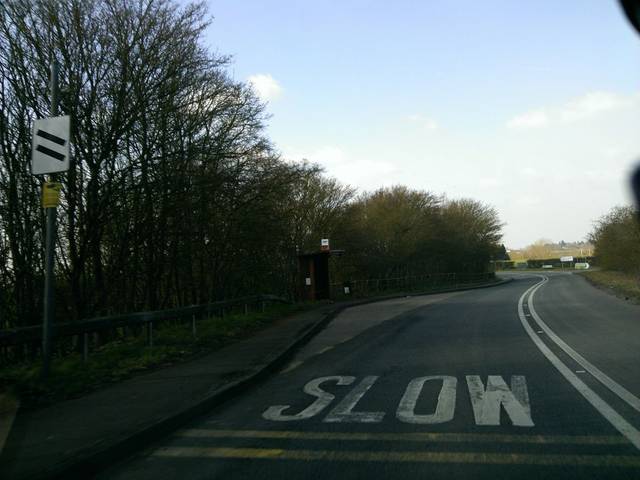
Region: United Kingdom
Coordinates: 51.847, 0.724